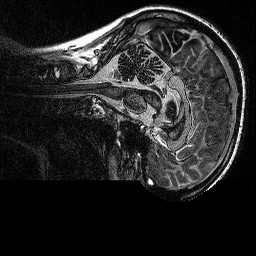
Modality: MP2RAGE
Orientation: sagittal
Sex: female
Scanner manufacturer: siemens
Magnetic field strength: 3 T
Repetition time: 5 s
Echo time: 0.00292 s